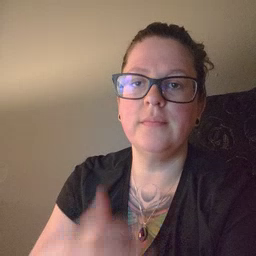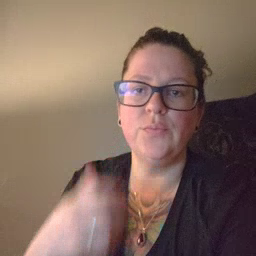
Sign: tiger